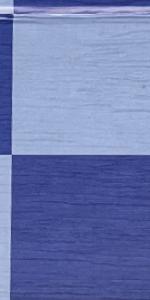
Label: Empty